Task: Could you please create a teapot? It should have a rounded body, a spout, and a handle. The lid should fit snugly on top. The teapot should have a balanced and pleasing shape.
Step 176:
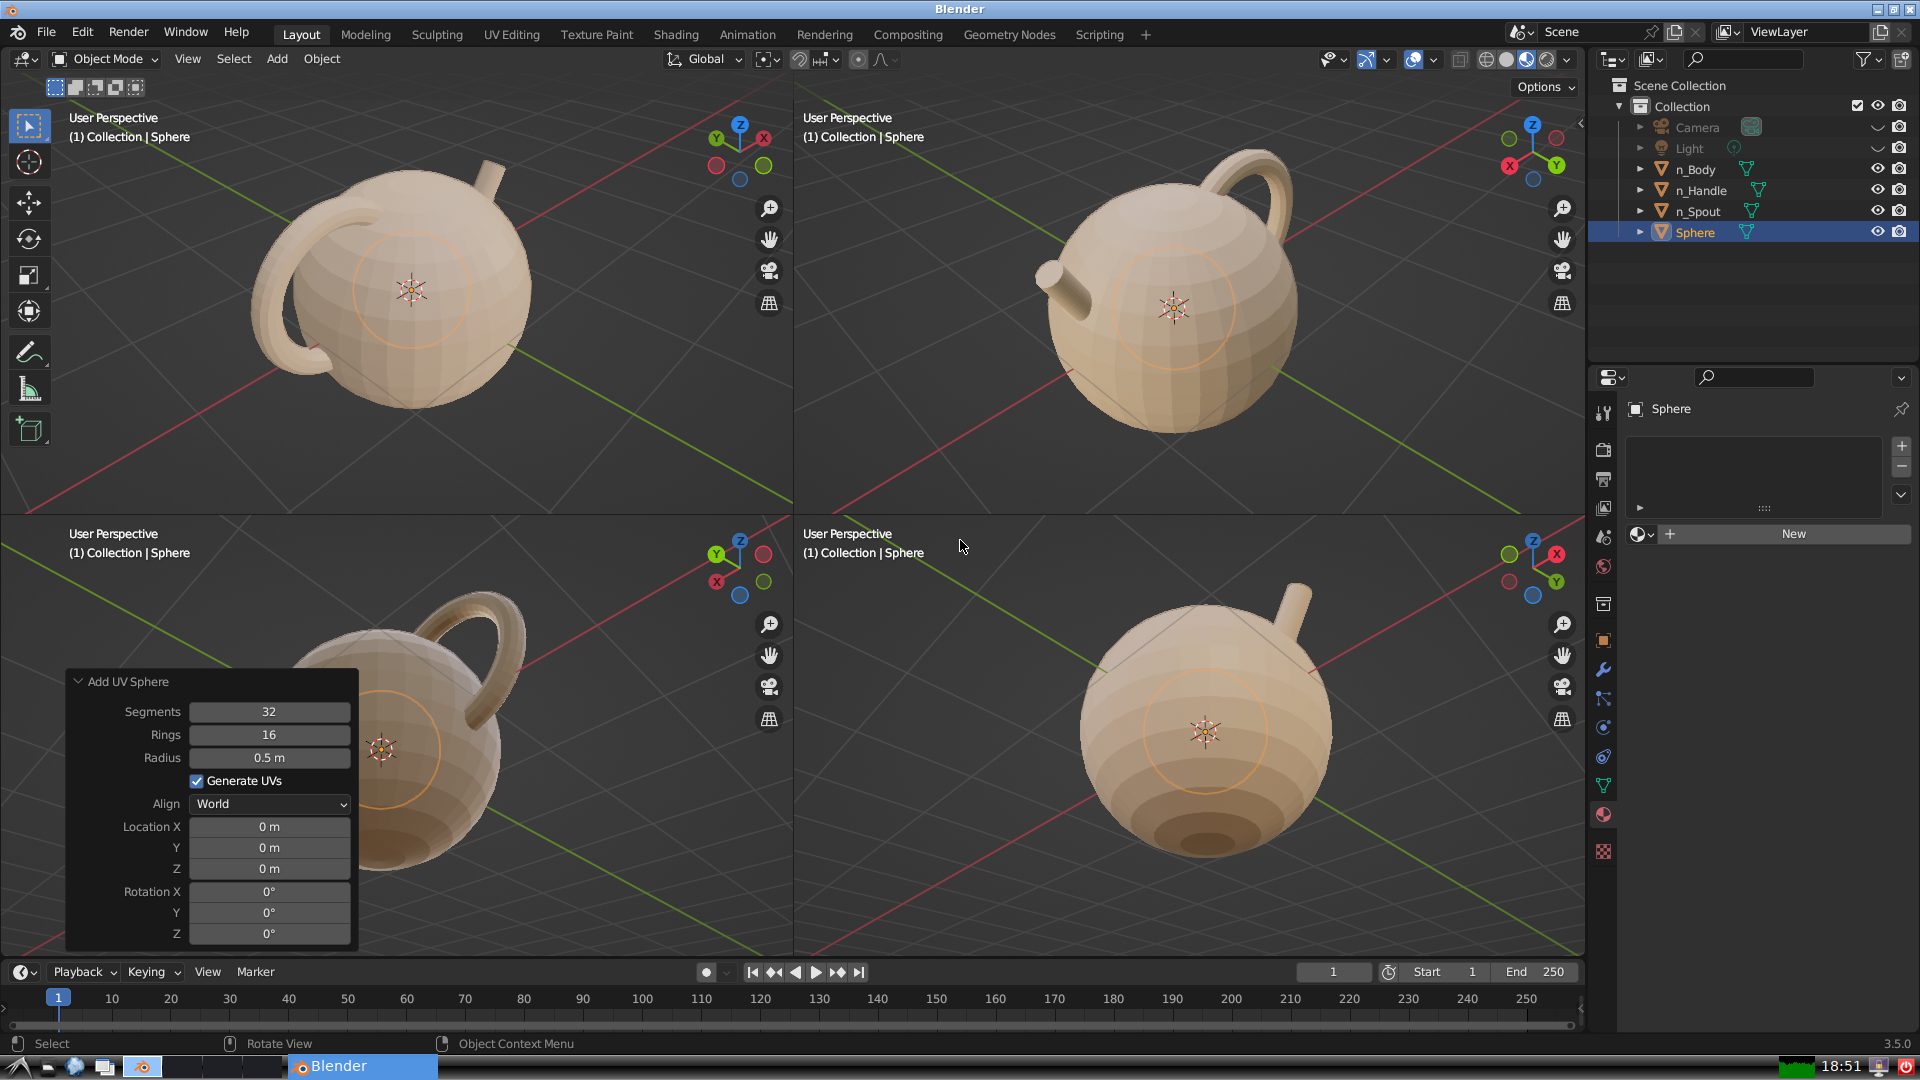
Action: {"mouse_move": [270, 827]}